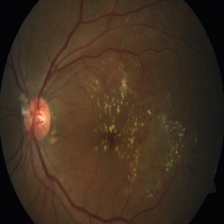
Diabetic retinopathy grade: Severe